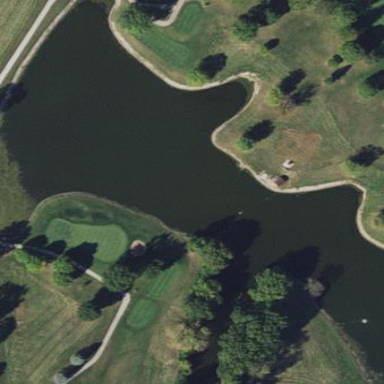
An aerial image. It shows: Lake serving as water hazard for golf course.